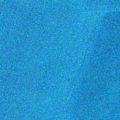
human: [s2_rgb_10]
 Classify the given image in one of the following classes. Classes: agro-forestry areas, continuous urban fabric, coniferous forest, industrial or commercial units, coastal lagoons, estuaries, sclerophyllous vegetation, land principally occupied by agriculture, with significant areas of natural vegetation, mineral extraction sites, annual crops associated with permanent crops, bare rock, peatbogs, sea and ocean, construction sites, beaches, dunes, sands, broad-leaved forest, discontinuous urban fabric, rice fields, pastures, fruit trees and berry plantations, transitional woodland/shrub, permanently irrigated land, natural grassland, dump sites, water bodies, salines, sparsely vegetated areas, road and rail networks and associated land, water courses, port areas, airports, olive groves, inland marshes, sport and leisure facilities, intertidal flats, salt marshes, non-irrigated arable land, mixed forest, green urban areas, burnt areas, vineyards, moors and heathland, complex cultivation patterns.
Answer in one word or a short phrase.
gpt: sea and ocean